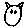
Label: cat